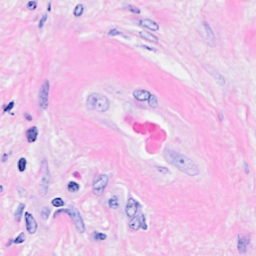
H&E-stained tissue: Breast